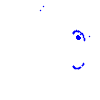
Particle: electron